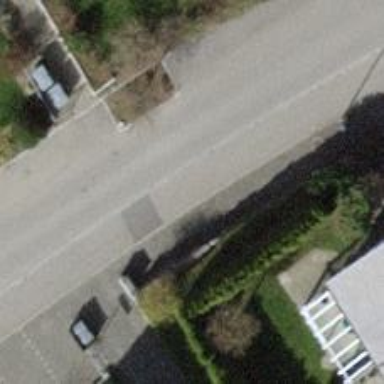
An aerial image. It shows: Sidewalk along the footway.